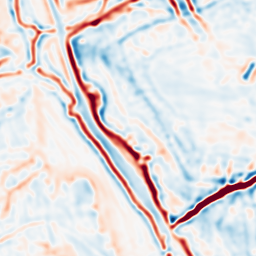
Category: multiscale
Decomposition family: log
Decomposition parameters: sigma: 3
Upsampling method: lanczos
Upsampling parameters: scale: 4
Upsampling scale: 4